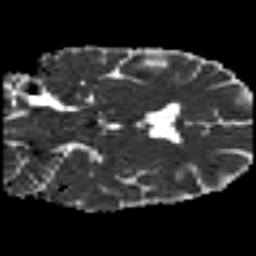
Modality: MD
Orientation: coronal
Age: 47
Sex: female
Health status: ill
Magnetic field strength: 3 T
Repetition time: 8.4 s
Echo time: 0.0926 s